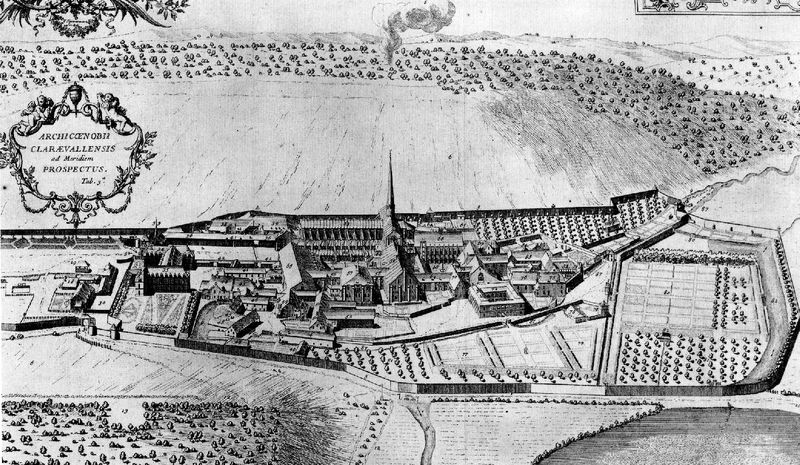
Titel: Kloster Clairvaux
Standort: Clairvaux (EU - F)
Schlagwörter: bäume, see, stadt, schloss, architektur, felder, kirche, rauch, wege, wald, ansicht, ort, mauer, fluß, druck, karte, stadtmauer, plan, prospekt, stadtmauern